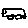
Label: car